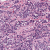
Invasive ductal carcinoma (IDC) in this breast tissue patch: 1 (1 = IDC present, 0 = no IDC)